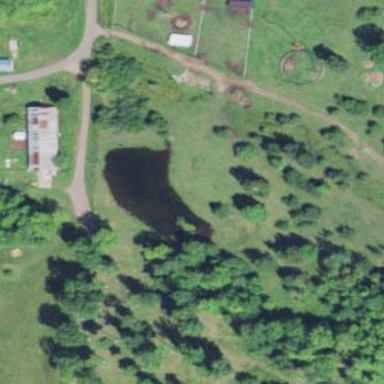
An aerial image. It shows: Pond with natural water.